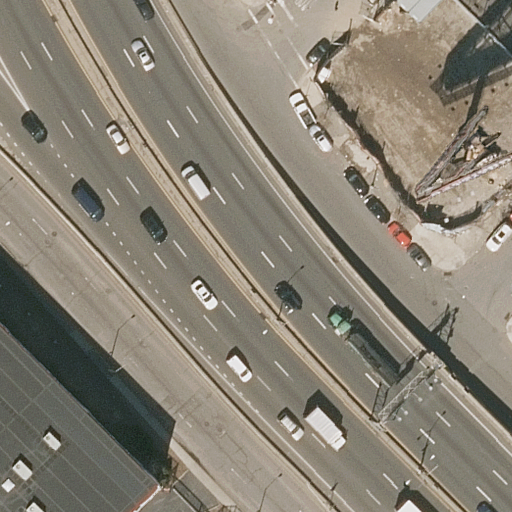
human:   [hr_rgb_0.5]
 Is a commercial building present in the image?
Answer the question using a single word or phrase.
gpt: no

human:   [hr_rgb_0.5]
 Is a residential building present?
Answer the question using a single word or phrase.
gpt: yes

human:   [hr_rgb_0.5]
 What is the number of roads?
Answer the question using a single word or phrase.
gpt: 9

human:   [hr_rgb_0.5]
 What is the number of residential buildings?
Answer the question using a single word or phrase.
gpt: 1

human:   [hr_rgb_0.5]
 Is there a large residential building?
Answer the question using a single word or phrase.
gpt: no

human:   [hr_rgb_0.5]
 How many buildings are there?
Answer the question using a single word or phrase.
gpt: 1

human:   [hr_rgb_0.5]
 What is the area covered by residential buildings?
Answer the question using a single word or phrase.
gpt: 209m2

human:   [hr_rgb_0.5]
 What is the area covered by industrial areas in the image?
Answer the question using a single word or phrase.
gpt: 0m2

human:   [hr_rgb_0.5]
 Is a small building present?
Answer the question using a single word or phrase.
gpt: no

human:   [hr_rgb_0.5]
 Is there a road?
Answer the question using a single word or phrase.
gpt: yes

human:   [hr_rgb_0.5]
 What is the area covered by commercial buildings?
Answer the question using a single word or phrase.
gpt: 0m2

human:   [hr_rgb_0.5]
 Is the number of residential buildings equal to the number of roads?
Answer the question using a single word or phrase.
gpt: no

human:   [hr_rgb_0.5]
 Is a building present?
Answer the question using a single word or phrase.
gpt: yes

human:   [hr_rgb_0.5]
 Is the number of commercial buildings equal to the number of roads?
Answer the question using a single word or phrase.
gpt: no

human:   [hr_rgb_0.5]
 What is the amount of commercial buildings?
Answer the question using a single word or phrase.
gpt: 0

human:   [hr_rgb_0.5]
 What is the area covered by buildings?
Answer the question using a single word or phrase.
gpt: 209m2

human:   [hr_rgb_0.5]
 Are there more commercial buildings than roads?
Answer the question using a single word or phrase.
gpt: no

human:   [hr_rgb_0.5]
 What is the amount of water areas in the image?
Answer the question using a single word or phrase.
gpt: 0

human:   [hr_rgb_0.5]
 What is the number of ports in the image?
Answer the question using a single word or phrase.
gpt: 0

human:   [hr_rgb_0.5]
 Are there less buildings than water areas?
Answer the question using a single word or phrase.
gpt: no

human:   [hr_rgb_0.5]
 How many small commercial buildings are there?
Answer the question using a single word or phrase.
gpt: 0

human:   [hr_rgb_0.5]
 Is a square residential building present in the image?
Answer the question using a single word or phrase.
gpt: no

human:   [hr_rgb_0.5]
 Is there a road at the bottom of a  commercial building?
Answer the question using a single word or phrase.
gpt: no

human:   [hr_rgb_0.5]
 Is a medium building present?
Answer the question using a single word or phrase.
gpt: yes

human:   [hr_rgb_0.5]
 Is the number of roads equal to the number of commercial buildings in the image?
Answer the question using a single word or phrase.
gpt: no

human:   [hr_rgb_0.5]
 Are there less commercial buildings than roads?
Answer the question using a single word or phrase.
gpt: yes

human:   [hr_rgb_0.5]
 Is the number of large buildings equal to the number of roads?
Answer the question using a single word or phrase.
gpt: no

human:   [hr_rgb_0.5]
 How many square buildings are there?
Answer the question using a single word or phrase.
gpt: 0

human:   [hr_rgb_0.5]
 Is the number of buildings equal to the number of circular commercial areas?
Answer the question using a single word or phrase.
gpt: no

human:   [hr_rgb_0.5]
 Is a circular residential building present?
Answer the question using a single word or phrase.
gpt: no

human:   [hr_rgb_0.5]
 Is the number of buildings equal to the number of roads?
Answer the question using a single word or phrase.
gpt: no

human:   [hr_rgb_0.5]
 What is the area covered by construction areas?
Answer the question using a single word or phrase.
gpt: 0m2

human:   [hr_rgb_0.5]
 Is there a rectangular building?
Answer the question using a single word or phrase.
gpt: yes

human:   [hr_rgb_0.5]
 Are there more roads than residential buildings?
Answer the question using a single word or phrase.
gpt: yes

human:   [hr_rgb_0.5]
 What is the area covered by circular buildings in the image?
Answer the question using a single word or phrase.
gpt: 0m2

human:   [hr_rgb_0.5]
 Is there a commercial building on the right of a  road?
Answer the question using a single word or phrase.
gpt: no

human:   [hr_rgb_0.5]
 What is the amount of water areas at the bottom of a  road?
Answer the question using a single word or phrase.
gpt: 0

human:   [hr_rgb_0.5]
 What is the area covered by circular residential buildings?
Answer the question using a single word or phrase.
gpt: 0m2

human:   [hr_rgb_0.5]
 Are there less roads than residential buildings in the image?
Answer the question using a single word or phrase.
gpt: no

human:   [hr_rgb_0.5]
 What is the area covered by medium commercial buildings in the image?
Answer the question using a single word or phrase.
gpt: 0m2

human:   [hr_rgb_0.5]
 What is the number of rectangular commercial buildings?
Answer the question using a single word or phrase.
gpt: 0

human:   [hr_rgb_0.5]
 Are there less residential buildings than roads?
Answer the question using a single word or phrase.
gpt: yes

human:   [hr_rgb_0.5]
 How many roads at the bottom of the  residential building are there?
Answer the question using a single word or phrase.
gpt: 0

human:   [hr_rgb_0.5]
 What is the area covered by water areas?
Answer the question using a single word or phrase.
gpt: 0m2

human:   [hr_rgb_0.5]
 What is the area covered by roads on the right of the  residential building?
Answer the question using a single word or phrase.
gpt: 0m2

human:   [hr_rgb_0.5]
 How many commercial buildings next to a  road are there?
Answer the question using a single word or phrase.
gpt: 0

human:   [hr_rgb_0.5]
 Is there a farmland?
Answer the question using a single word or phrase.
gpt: no

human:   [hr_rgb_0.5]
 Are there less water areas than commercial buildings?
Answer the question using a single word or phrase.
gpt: no

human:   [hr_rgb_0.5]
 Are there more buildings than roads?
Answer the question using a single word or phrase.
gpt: no

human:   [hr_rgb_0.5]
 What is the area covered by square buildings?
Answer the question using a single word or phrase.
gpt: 0m2

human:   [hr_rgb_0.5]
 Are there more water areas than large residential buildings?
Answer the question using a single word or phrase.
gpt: no

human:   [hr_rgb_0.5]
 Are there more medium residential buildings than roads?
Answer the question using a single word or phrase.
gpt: no

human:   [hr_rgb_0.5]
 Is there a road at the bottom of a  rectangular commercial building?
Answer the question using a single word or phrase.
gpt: no

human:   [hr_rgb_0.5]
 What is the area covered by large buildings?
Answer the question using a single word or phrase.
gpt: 0m2

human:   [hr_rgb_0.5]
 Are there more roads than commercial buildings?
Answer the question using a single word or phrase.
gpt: yes

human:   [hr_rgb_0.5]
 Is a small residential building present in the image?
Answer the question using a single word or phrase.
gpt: no

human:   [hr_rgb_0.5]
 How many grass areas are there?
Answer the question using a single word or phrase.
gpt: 0

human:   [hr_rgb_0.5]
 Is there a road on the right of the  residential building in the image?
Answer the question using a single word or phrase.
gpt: yes

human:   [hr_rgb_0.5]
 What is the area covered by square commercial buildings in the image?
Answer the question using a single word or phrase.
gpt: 0m2

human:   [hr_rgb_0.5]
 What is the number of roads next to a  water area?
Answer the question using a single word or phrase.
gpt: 0

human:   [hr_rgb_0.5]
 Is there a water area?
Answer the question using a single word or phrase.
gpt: no

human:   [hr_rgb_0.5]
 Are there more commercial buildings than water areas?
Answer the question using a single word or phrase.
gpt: no

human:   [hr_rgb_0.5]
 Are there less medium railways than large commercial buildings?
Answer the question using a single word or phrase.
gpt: no

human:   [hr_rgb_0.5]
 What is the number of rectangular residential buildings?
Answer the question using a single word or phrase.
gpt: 1